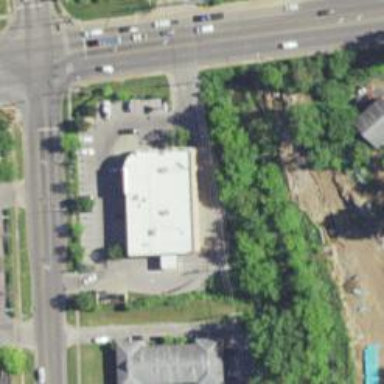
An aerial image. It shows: Pharmacy providing healthcare services.